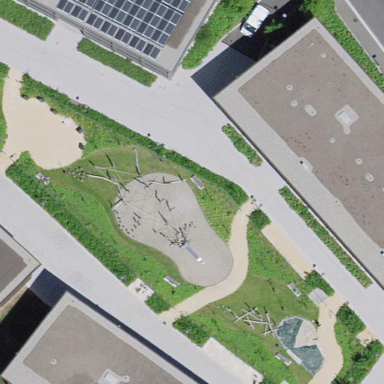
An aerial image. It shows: Playground area for leisure land.